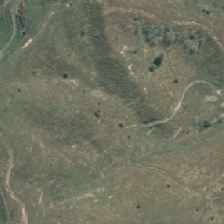
Land cover: low_producing_grassland